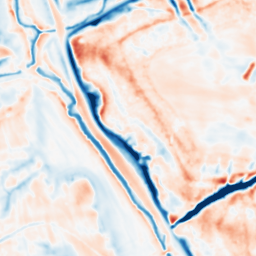
Category: multiscale
Decomposition family: dog_multiscale
Decomposition parameters: sigma_ratio: 1.6
n_scales: 4
base_sigma: 1
Upsampling method: bspline
Upsampling parameters: scale: 2
Upsampling scale: 2